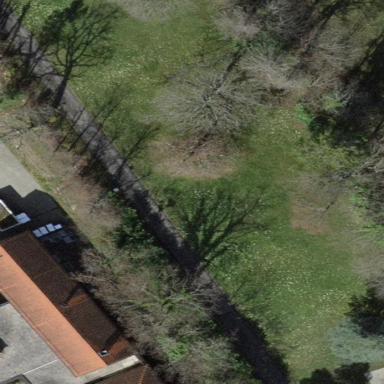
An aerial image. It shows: Garden that is leisure land.